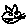
Label: cat